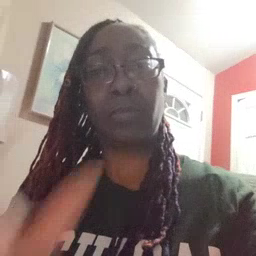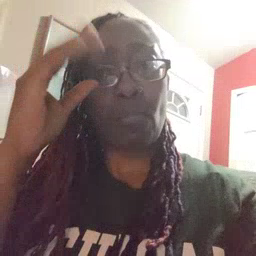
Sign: boy